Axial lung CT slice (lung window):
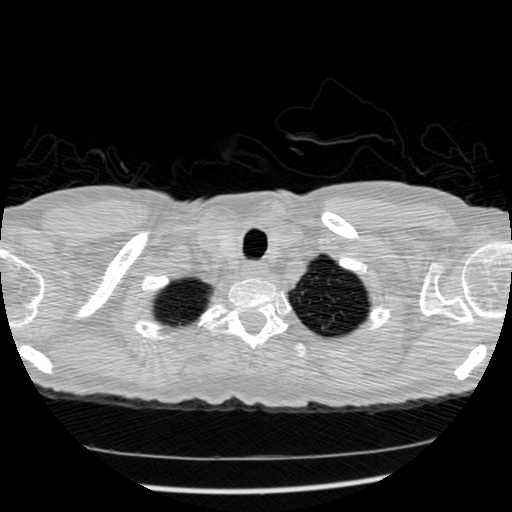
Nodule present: no